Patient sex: M
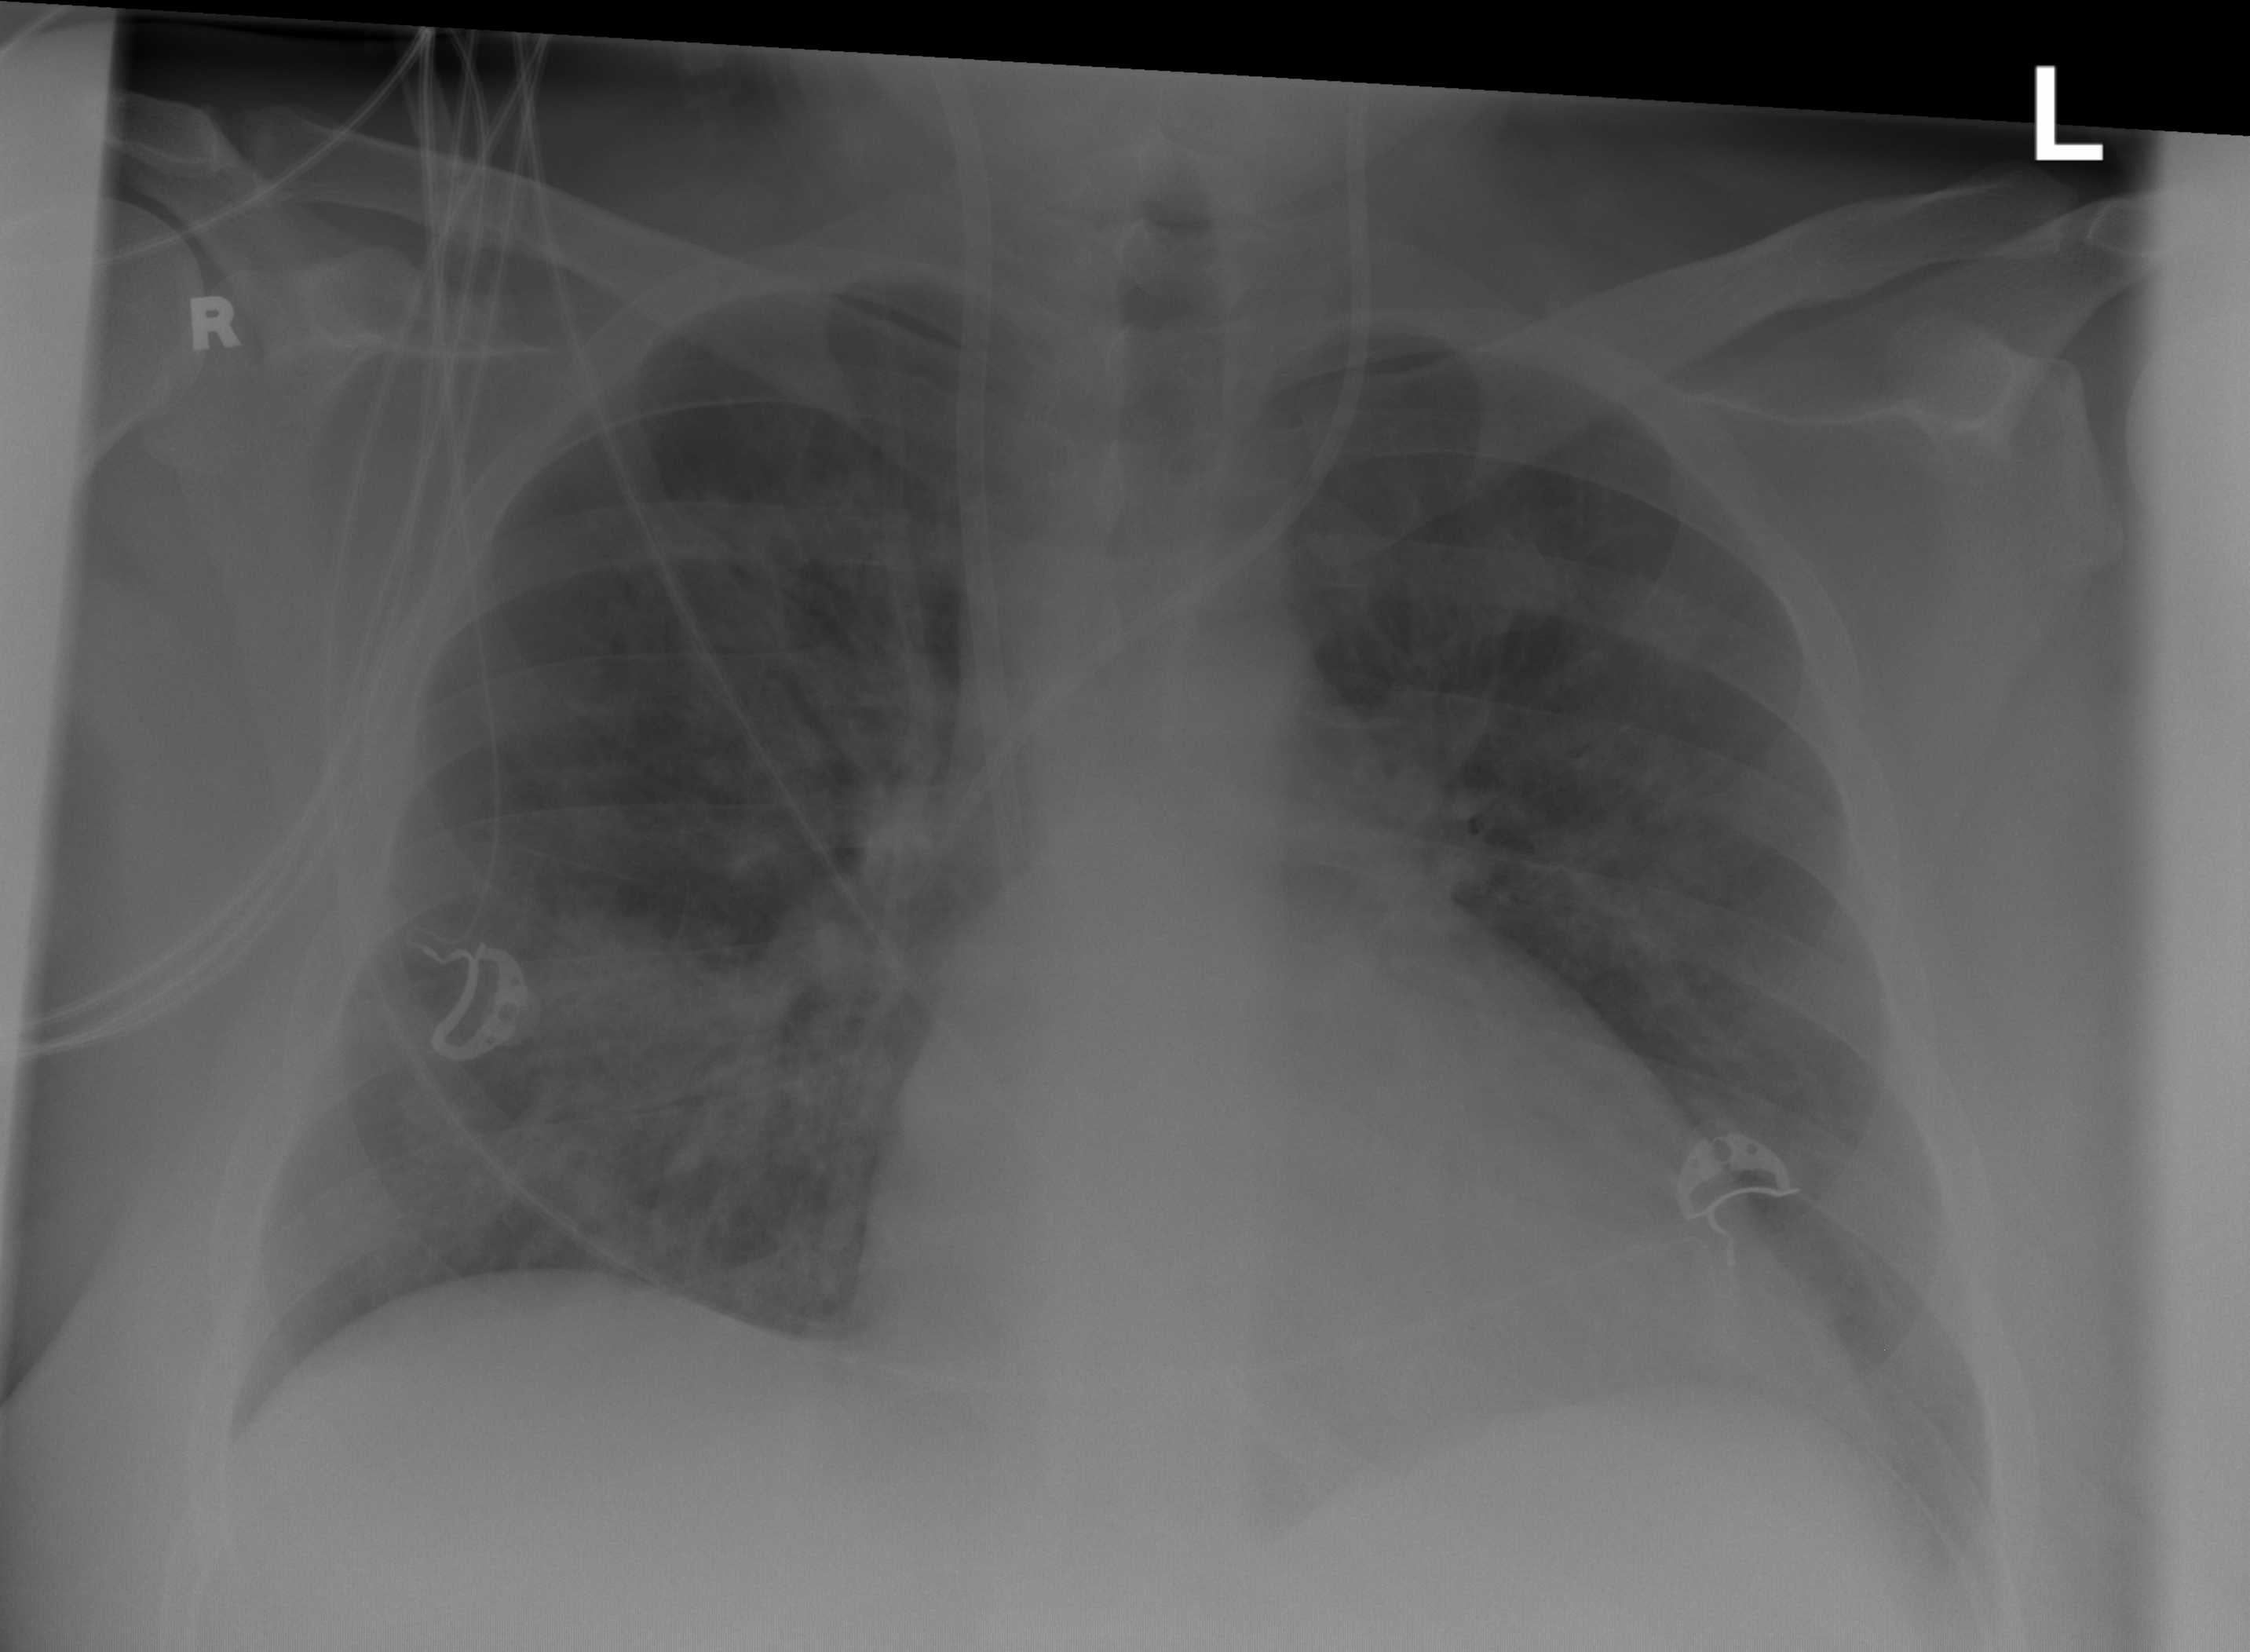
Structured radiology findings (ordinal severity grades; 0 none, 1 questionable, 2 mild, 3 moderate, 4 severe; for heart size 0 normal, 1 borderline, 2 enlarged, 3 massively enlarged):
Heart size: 0
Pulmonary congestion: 2
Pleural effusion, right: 0
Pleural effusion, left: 0
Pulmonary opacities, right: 2
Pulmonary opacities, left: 0
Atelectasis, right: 0
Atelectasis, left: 0